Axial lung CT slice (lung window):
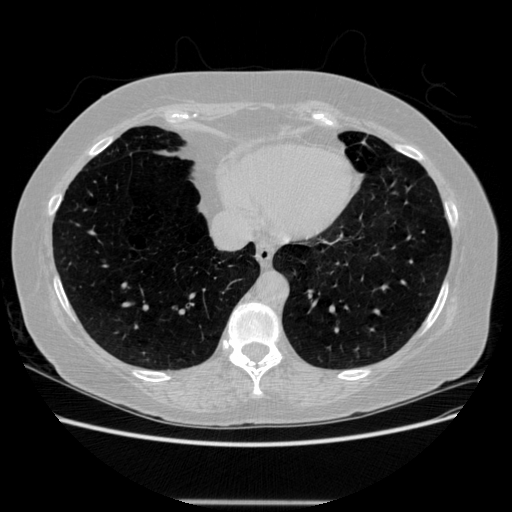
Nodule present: no